Question: I am self studying data structures and i am trying to measure differences in time complexities between efficient and inefficient ways of implementing the append method to an array data structure. That said, according to some math i did on paper, the inefficient way should be O(n) = n^2 and the efficient way should be O(n) = n.
The problem is that, when I run the simulations and plot both situations on a graph, the inefficient way performs as expected, but the efficient way performs O(n) = 1. Am I doing something wrong?
'''
import datetime
import time
import random
import matplotlib.pyplot as plt
import numpy as np
# Inefficient append
class PyListInef:
def __init__(self):
self.items = []
def append(self, item):
# Inefficient append -> appending n items to the list causes a O(n) = n^2, since for each i for i in 1, 2, 3...n
# we need i * k operations in order to append every element to the new list. Then, by weak induction we prove
# that the number of required operations is n(n+1)/2 which implies O(n) = n^2
self.items = self.items + [item]
# Using magic method for our PyList to be an iterable object.
def __iter__(self):
for c in self.items:
yield c
# Efficient append:
class PyList:
def __init__(self):
self.items = []
def append(self, item):
self.items.append(item)
def __iter__(self):
for c in self.items:
yield c
# The inefficient append running time
lst = PyListInef()
time_dict_inef = dict()
time_dict_ef = dict()
series = np.linspace(1, 301, 300)
time.sleep(2)
for i in range(300):
starttime = time.time()
for j in range(i):
lst.append(series[j])
elapsed_time = time.time() - starttime
time_dict_inef[i] = elapsed_time * 100000
# The efficient append running time
lst = PyList()
time.sleep(2)
for i in range(300):
starttime = time.time()
for j in range(i):
lst.append(series[j])
elapsed_time = time.time() - starttime
time_dict_ef[i] = elapsed_time * 100000
plt.figure(figsize = (14,7))
plt.plot(time_dict_inef.keys(), time_dict_inef.values())
plt.plot(time_dict_ef.keys(), time_dict_ef.values())
plt.xlabel('Number of elements to append')
plt.ylabel('Elapsed time (microseconds)')
plt.title('Comparison between efficient appending vs inefficient appending in a list data structure')
plt.show()
'''

Could you please help me and point out what am I doing wrong?
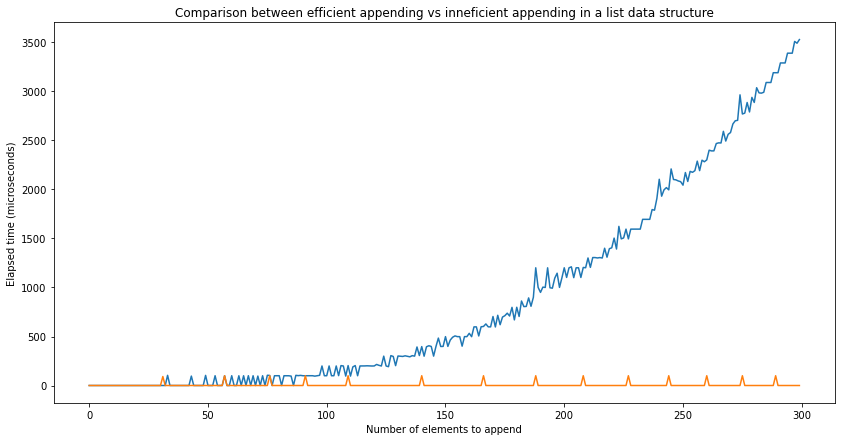
Answer: 'time.time()' has a limited resolution. Your "efficient append" timings are fast enough that they usually finish before a single tick of 'time.time()''s resolution. Note how exactly two times show up in your yellow graph: 0 ticks, and 1 tick. The 1-tick times are more frequent on the right of the graph, because even when the times are shorter than a single tick, a longer time means a higher probability that the tick will happen during the runtime. If you ran with larger inputs, you would eventually see 2-tick times and higher. (Also note that 100000 doesn't have enough 0s in it, so your timings are off by a factor of 10.)